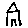
Label: house